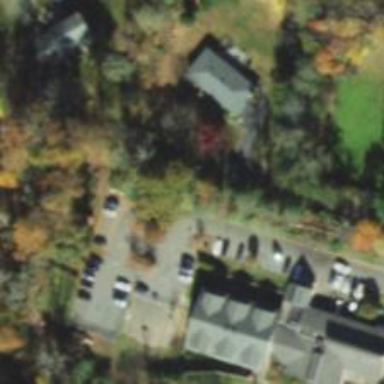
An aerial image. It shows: Driveway.